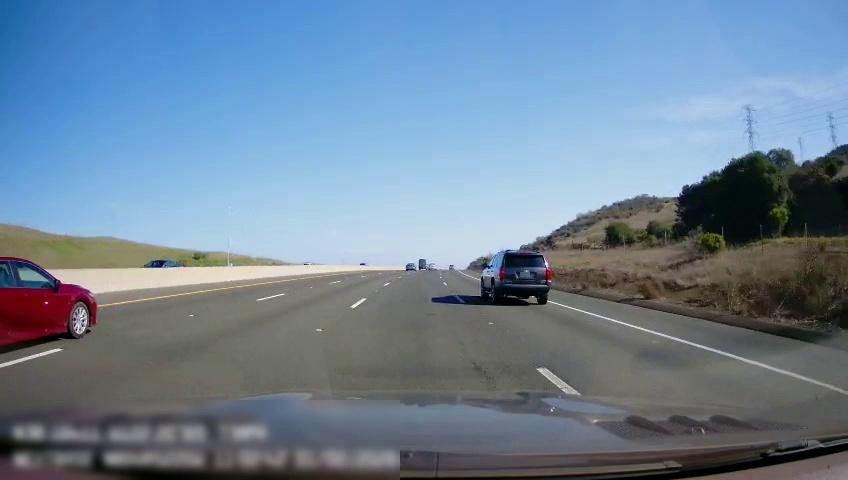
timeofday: Day
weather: Sunny
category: Drivable Space
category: Vehicles | Car
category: Vehicles | SUV
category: Vehicles | Car
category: Vehicles | Van
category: Vehicles | Car
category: Vehicles | SUV
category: Lanes | Alternate Lane
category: Lanes | Alternate Lane
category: Lanes | Alternate Lane
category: Lanes | Current Lane
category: Lanes | Alternate Lane